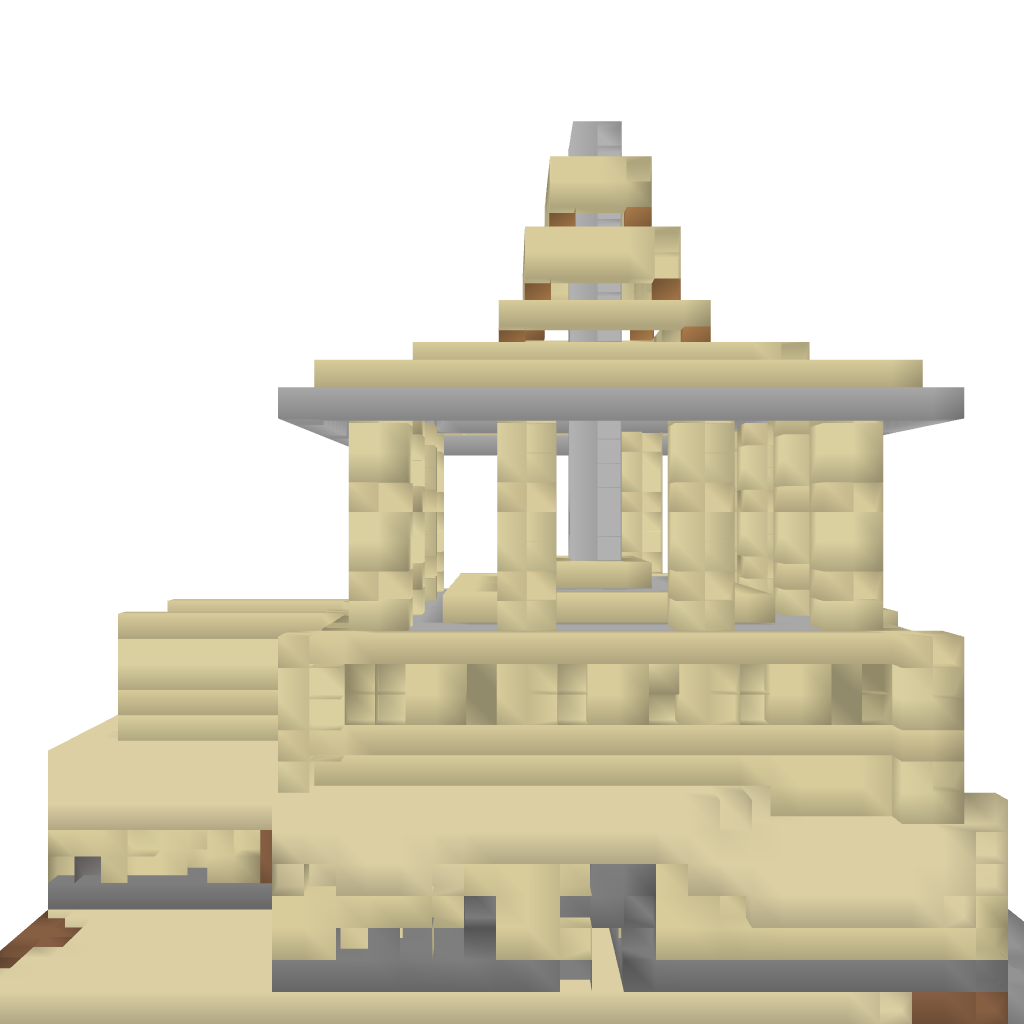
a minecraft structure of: weird arena pagoda thingymajiggy with a secret stair